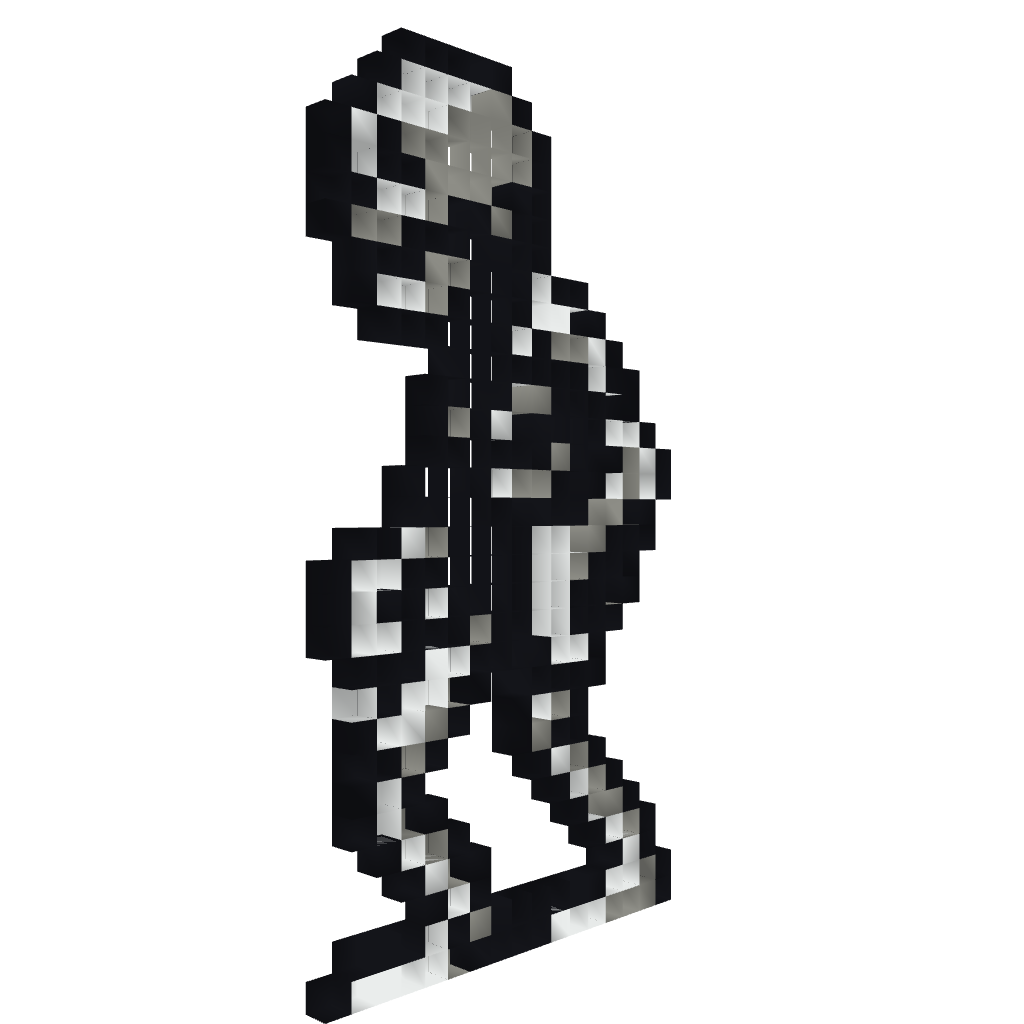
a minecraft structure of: Skeleton from Castlevania 2